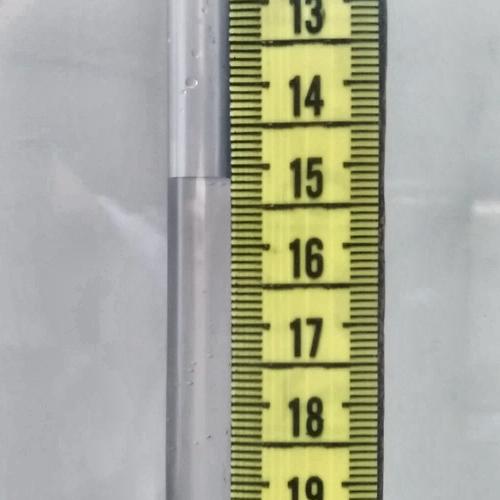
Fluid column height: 15.1 cm